Field crop: maize
Growth stage: 2
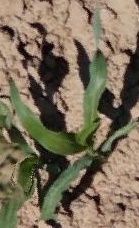
Species: maize